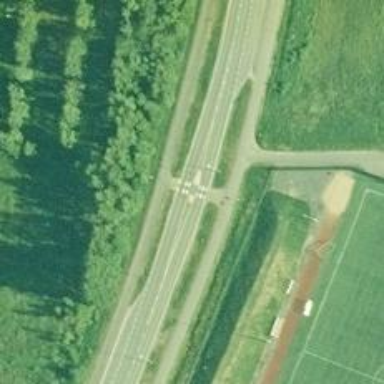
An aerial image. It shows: Cycleway.